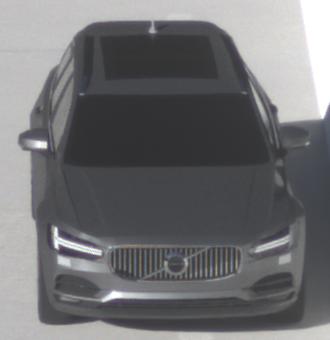
Make: Volvo
Model: V90
Detailed model: -
Model produced from: 2016
Model produced until: 2020
Doors: 5
Color: gray
Road condition: dry road
Daytime: sunrise or sunset
Contrast: medium contrast